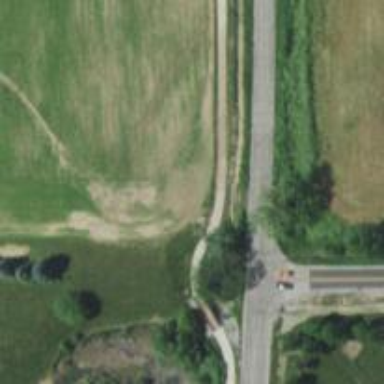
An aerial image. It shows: Cycleway.